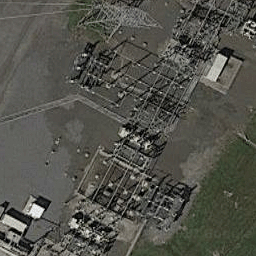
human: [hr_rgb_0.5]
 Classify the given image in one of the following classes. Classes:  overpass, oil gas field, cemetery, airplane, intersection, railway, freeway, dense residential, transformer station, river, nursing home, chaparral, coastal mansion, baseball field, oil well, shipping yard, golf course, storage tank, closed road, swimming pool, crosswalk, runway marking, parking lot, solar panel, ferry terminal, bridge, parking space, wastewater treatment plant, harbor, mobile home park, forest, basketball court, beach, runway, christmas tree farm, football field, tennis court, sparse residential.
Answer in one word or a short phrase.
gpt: transformer station